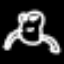
Label: frog